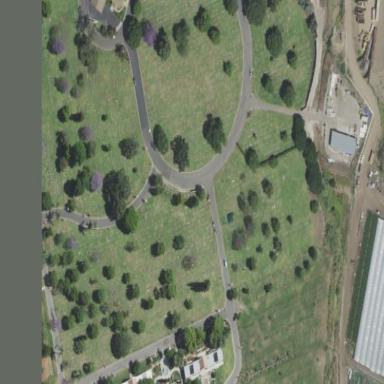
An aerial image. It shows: Cemetery.